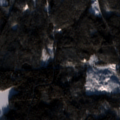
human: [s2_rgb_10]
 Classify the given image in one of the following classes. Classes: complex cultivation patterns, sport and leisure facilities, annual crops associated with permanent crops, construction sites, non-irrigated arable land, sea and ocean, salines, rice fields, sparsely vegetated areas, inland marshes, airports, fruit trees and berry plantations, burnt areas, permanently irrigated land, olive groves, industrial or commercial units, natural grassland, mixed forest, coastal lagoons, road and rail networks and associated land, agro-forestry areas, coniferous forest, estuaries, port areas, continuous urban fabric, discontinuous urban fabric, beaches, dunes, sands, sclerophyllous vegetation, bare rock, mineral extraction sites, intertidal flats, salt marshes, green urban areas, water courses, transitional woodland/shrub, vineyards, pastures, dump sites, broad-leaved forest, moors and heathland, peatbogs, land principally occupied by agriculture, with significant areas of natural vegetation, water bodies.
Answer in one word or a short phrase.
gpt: coniferous forest, mixed forest